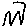
Label: zigzag